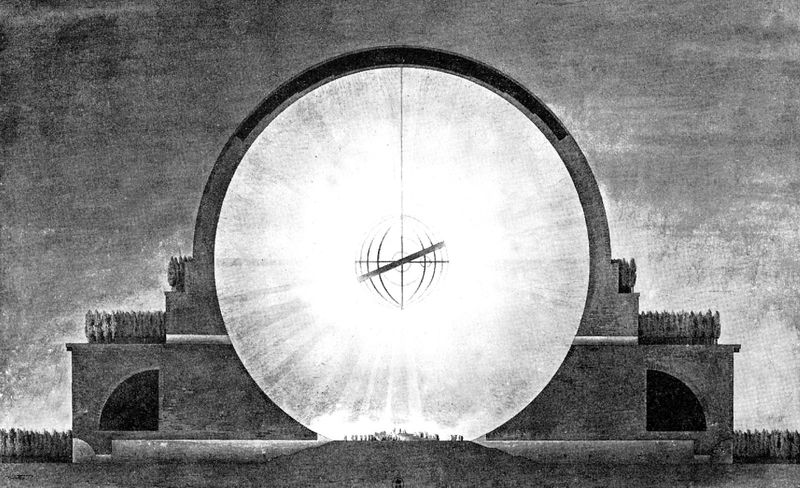
Titel: Plan des Newton-Kenotaphs von Boullée
Künstler: Etienne-Louis Boullée
Schlagwörter: baum, dunkel, himmel, bäume, menschen, grau, hell, licht, gebäude, wiese, architektur, erde, sonne, auge, wald, kreis, rund, kuppel, symmetrie, surrealismus, groß, druck, erleuchtung, stockwerke, querschnitt, architekturentwurf, riesig, bauentwurf, sonnenuhr, gros, gleissend, planetarium, satellit, solar, zentrale achse